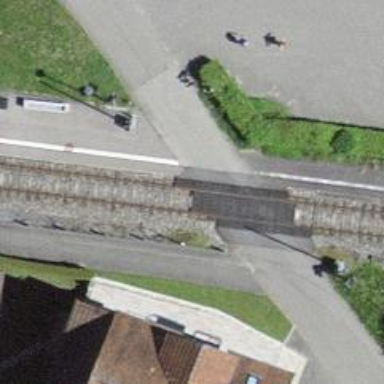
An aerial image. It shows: Level crossing along the railway.